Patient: sex M, age 35
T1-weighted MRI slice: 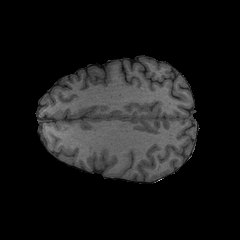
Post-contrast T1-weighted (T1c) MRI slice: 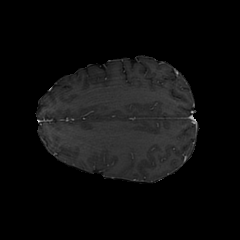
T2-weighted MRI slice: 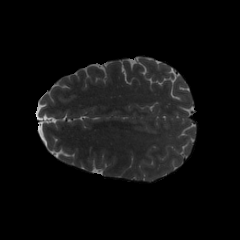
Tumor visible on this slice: no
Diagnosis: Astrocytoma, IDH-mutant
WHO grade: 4